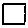
Label: square